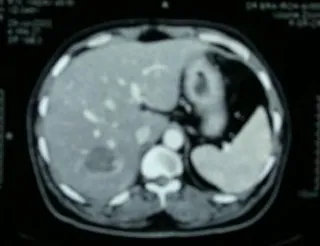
Post radiofrequency ablation CT scan image showing complete resolution of hepatic metastasis.
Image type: radiology (ct)